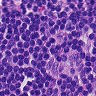
Metastatic tissue present: no